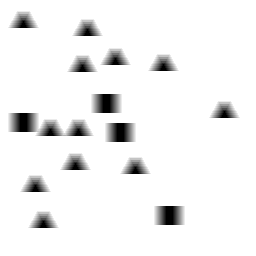
Squares: 4
Triangles: 12
Stars: 0
Total shapes: 16